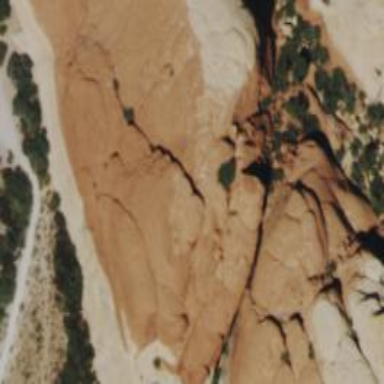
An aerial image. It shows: White cliff.